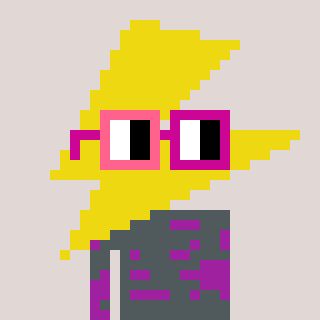
a pixel art character with square pink and red glasses, a lightning bolt-shaped head and a magenta-colored body on a warm background